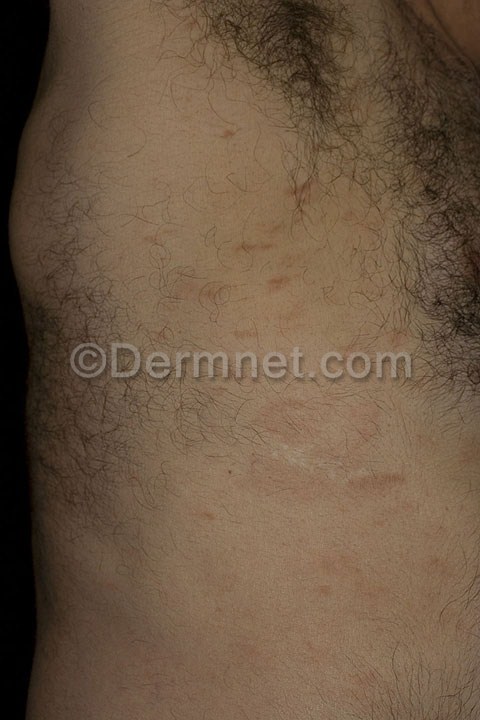
Disease: Actinic Keratosis Basal Cell Carcinoma and other Malignant Lesions